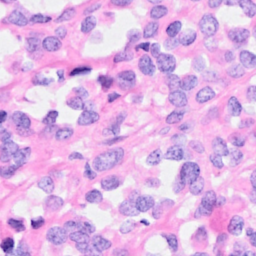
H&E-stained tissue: Breast